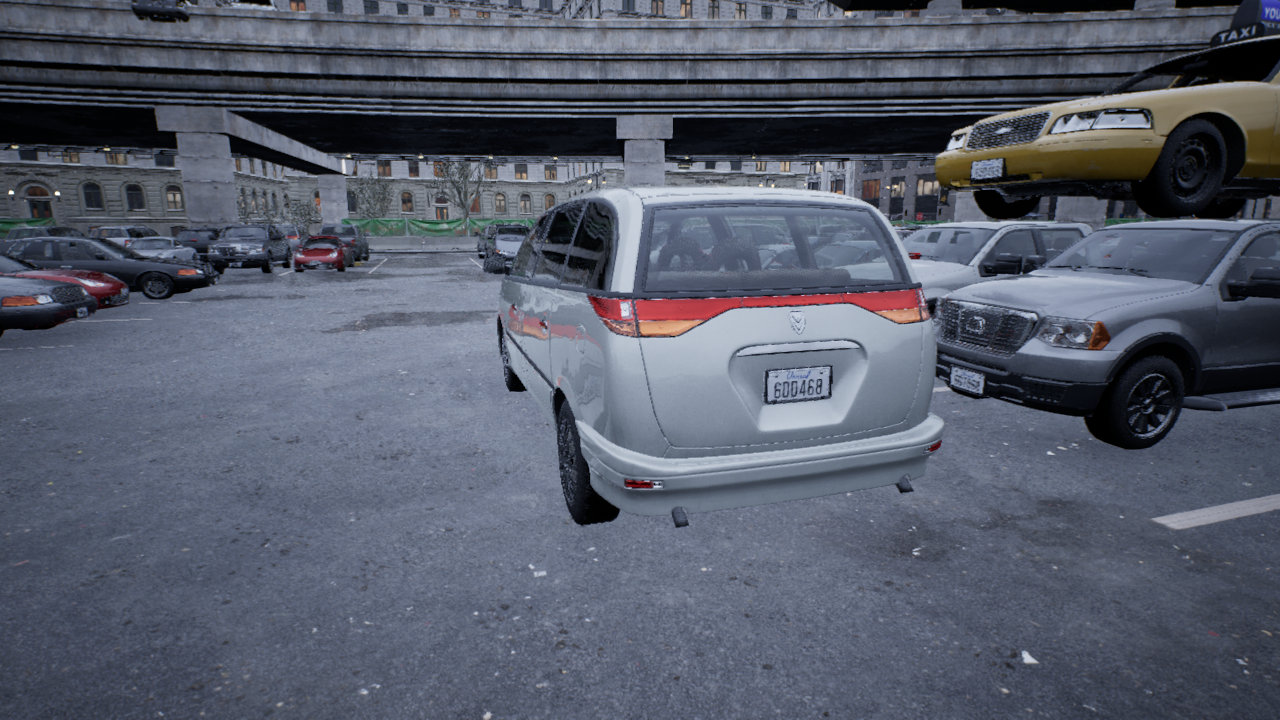
Venue: arterial
Lighting: overcast
Vehicle rig: minivan